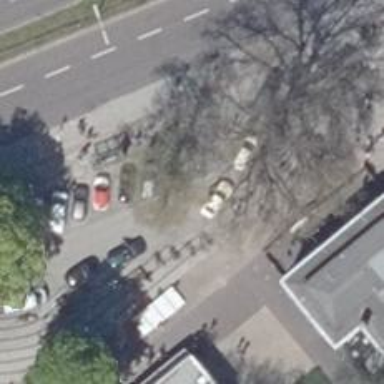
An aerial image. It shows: Taxi stand.